Question: I' ve just started today learning Android. I' am having a issue where am not able to hide the splash screen after 5 seconds. When the application is launched, it shows the splash screen and according to the code it should disappear after 5 Seconds.
Please help, below are all the code you need.

'''
<?xml version="1.0" encoding="utf-8"?>
<manifest xmlns:android="http://schemas.android.com/apk/res/android"
package="com.example.windows8.myapplication" >
<application
android:allowBackup="true"
android:icon="@mipmap/ic_launcher"
android:label="@string/app_name"
android:theme="@style/AppTheme" >
<activity
android:name=".splash"
android:label="@string/app_name" >
<intent-filter>
<action android:name="android.intent.action.MAIN" />
<category android:name="android.intent.category.LAUNCHER" />
</intent-filter>
</activity>
<activity
android:name=".MainActivity"
android:label="@string/app_name" >
<intent-filter>
<action android:name="com.example.windows8.myapplication.MAINACTIVITY" />
<category android:name="android.intent.category.DEFAULT" />
</intent-filter>
</activity>
</application>
</manifest>
'''
'''
package com.example.windows8.myapplication;
import android.app.Activity;
import android.content.Intent;
import android.os.Bundle;
public class splash extends Activity {
@Override
protected void onCreate(Bundle savedInstanceState) {
super.onCreate(savedInstanceState);
setContentView(R.layout.splash);
Thread timer = new Thread(){
public void run(){
try{
sleep(5000);
} catch (InterruptedException e){
e.printStackTrace();
} finally {
Intent openStartingPoint = new Intent("com.example.windows8.myapplication.MAINACTIVITY");
startActivity(openStartingPoint);
}
}
};
}
}
'''
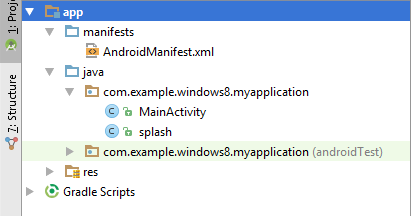
Answer: You don't call 'start' method on your 'timer' field - so you just don't start the thread.